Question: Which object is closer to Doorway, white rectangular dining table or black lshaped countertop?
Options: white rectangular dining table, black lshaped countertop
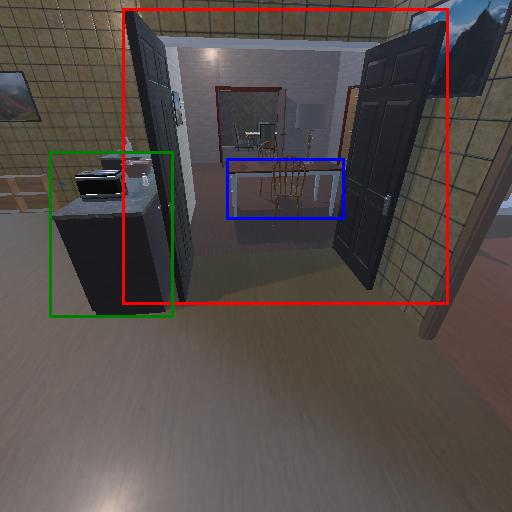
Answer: white rectangular dining table